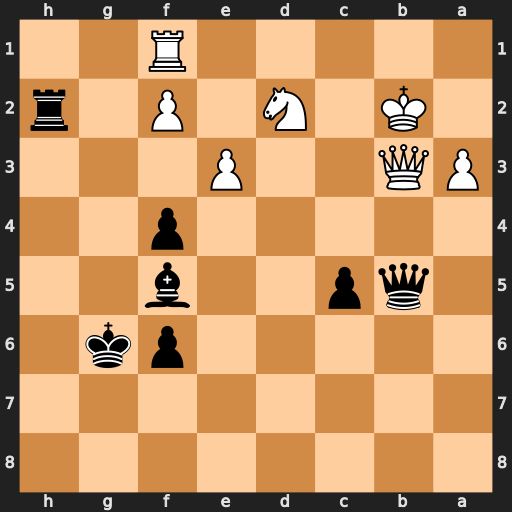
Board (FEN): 8/8/5pk1/1qp2b2/5p2/PQ2P3/1K1N1P1r/5R2
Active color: b
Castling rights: -
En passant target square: -
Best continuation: Qxb3+ Kxb3 fxe3 fxe3 Rxd2